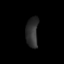
Tissue: lung
Cell type: Others
Senescence score: 0.1909
Nuclear area (px): 362
Mean DAPI intensity: 46.718